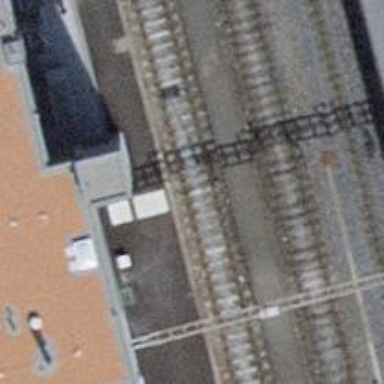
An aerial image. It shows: Railway siding with one electrified track and contact line.